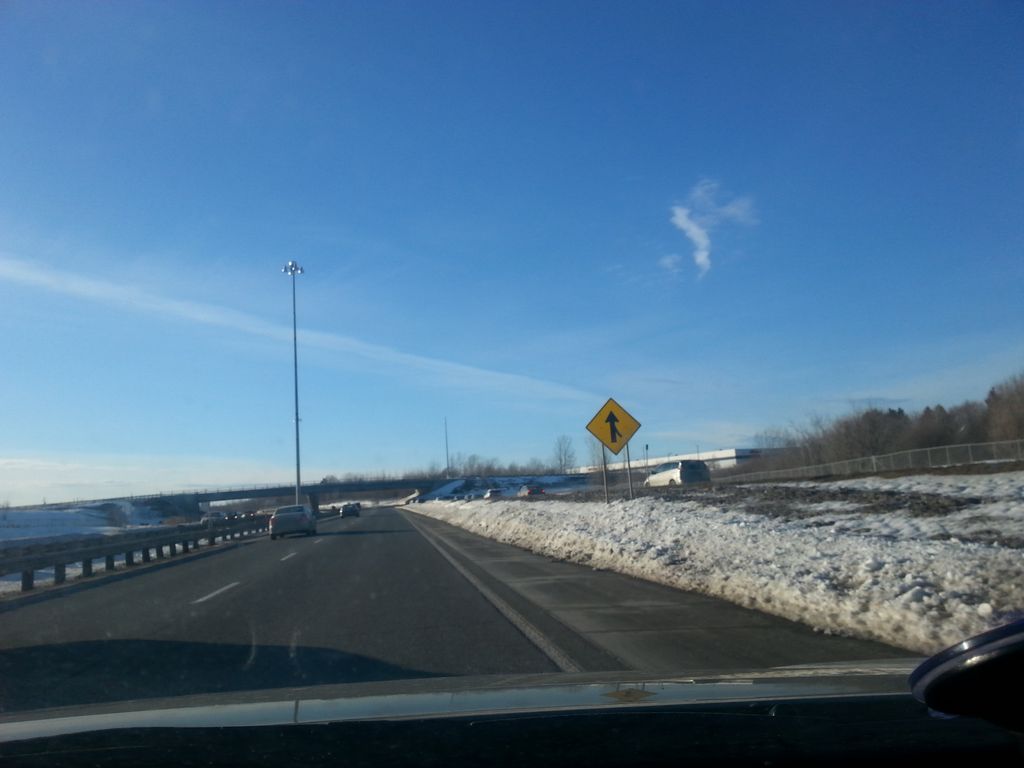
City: quebec_city